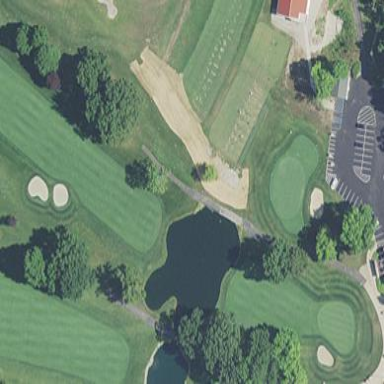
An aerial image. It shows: Water hazard in golf course. The hazard is natural water feature.